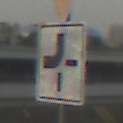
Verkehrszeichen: VerlaufVorfahrtsstrasse2
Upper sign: VorfahrtGewaehren
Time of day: SunriseSunset
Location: Outdoor (Urban)
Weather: PartlyCloudy
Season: NotSpecified
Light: Natural